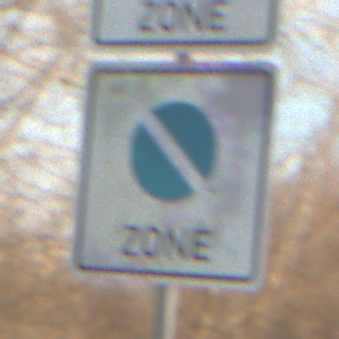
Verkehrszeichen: BeginnEingeschraenktesHalteverbotZone
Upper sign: BeginnZone30
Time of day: SunriseSunset
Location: Outdoor (Nature)
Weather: PartlyCloudy
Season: NotSpecified
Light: Natural